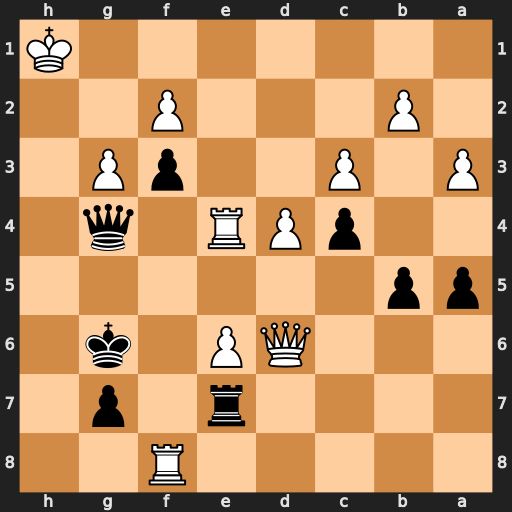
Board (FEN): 5R2/4r1p1/3QP1k1/pp6/2pPR1q1/P1P2pP1/1P3P2/7K
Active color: b
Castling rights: -
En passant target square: -
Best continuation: Qh3+ Kg1 Qg2#